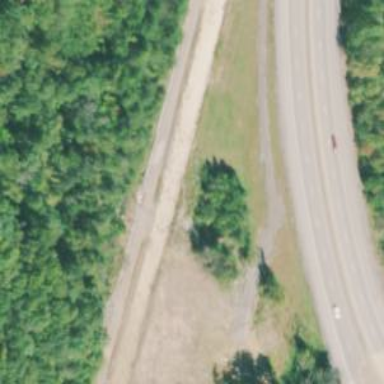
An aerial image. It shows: Unclassified road with runaway truck ramp.